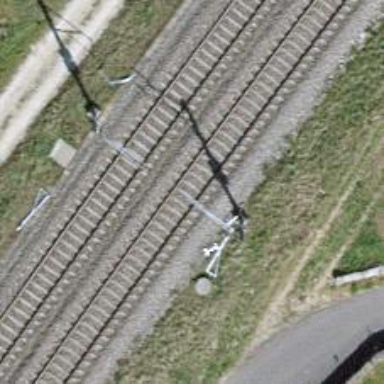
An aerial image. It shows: Railway signal.